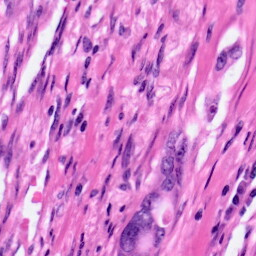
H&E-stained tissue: Pancreatic